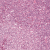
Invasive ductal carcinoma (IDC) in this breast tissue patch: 0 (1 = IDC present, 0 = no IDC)